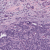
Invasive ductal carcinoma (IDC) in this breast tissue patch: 1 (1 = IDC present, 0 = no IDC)